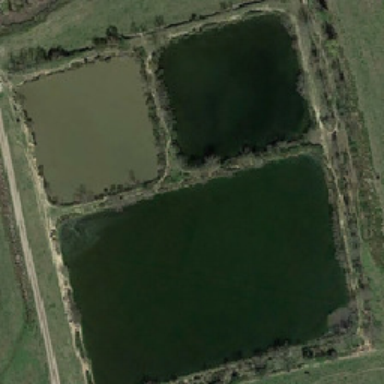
Two ponds are surrounded by several green plants .